Interaction volume radius: 10 \u00c5
Interaction volume height: 10 \u00c5
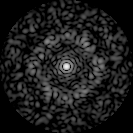
Disorder parameter: 0.7749